Question:
Please see above a render of this page (<URL> on Firefox for Android, version 28. The problem is instantly visible: all those ugly blocks should be icons coming from the icon font 'FontAwesome'.
This is the only browser in which they do not render. The problem lies somewhere in my setup, since if I visit the FontAwesome website from Firefox for Android, the icons there render just fine. Another useful clue is that the "JungleDragon" logo renders just fine. This is a web font coming from Google.
I have been trying to exclude possible reasons for this failure. Hereby some attempts:
I used to host a copy of FontAwesome on my Amazon S3 account and set up a CORS policy there to allow for cross origin requests. To make sure that this is not a factor at play, I'm now hosting the font on the same domain. It makes no difference.
Next, I changed from relative paths to the font to absolute paths. This too makes no difference.
The site is hosted on Apache, where I added these content types:
'''
AddType application/vnd.ms-fontobject .eot
AddType application/x-font-opentype .otf
AddType image/svg+xml .svg
AddType application/x-font-ttf .ttf
AddType font/woff .woff
'''
That last line used to be different, but I changed it so that it exactly matches the content type of the Google font, which does render. This too makes no difference.
In all attempts, I cleared the cache fully each time, so that's no issue either.
Note that the font renders just fine on other Android browsers (Chrome, Dolphin), as well as on all desktop browser I know, including Firefox.
Here's my font declaration:
'''
@font-face {
font-family: 'FontAwesome';
src: url('http://www.jungledragon.org/apps/jd3/type/FontAwesome.eot');
src: url('http://www.jungledragon.org/apps/jd3/type/FontAwesome.eot?#iefix') format('embedded-opentype'), url('http://www.jungledragon.org/apps/jd3/type/FontAwesome.woff') format('woff'), url('http://www.jungledragon.org/apps/jd3/type/FontAwesome.ttf') format('truetype'), url('http://www.jungledragon.org/apps/jd3/type/FontAwesome.svg#fontawesomeregular') format('svg');
font-weight: normal;
font-style: normal;
}
'''
This is the default way of loading FontAwesome. I changed many variations (such as loading SVG first), all to no avail.
I'm at a total loss now as to why I cannot get this font to render on Firefox for Android.
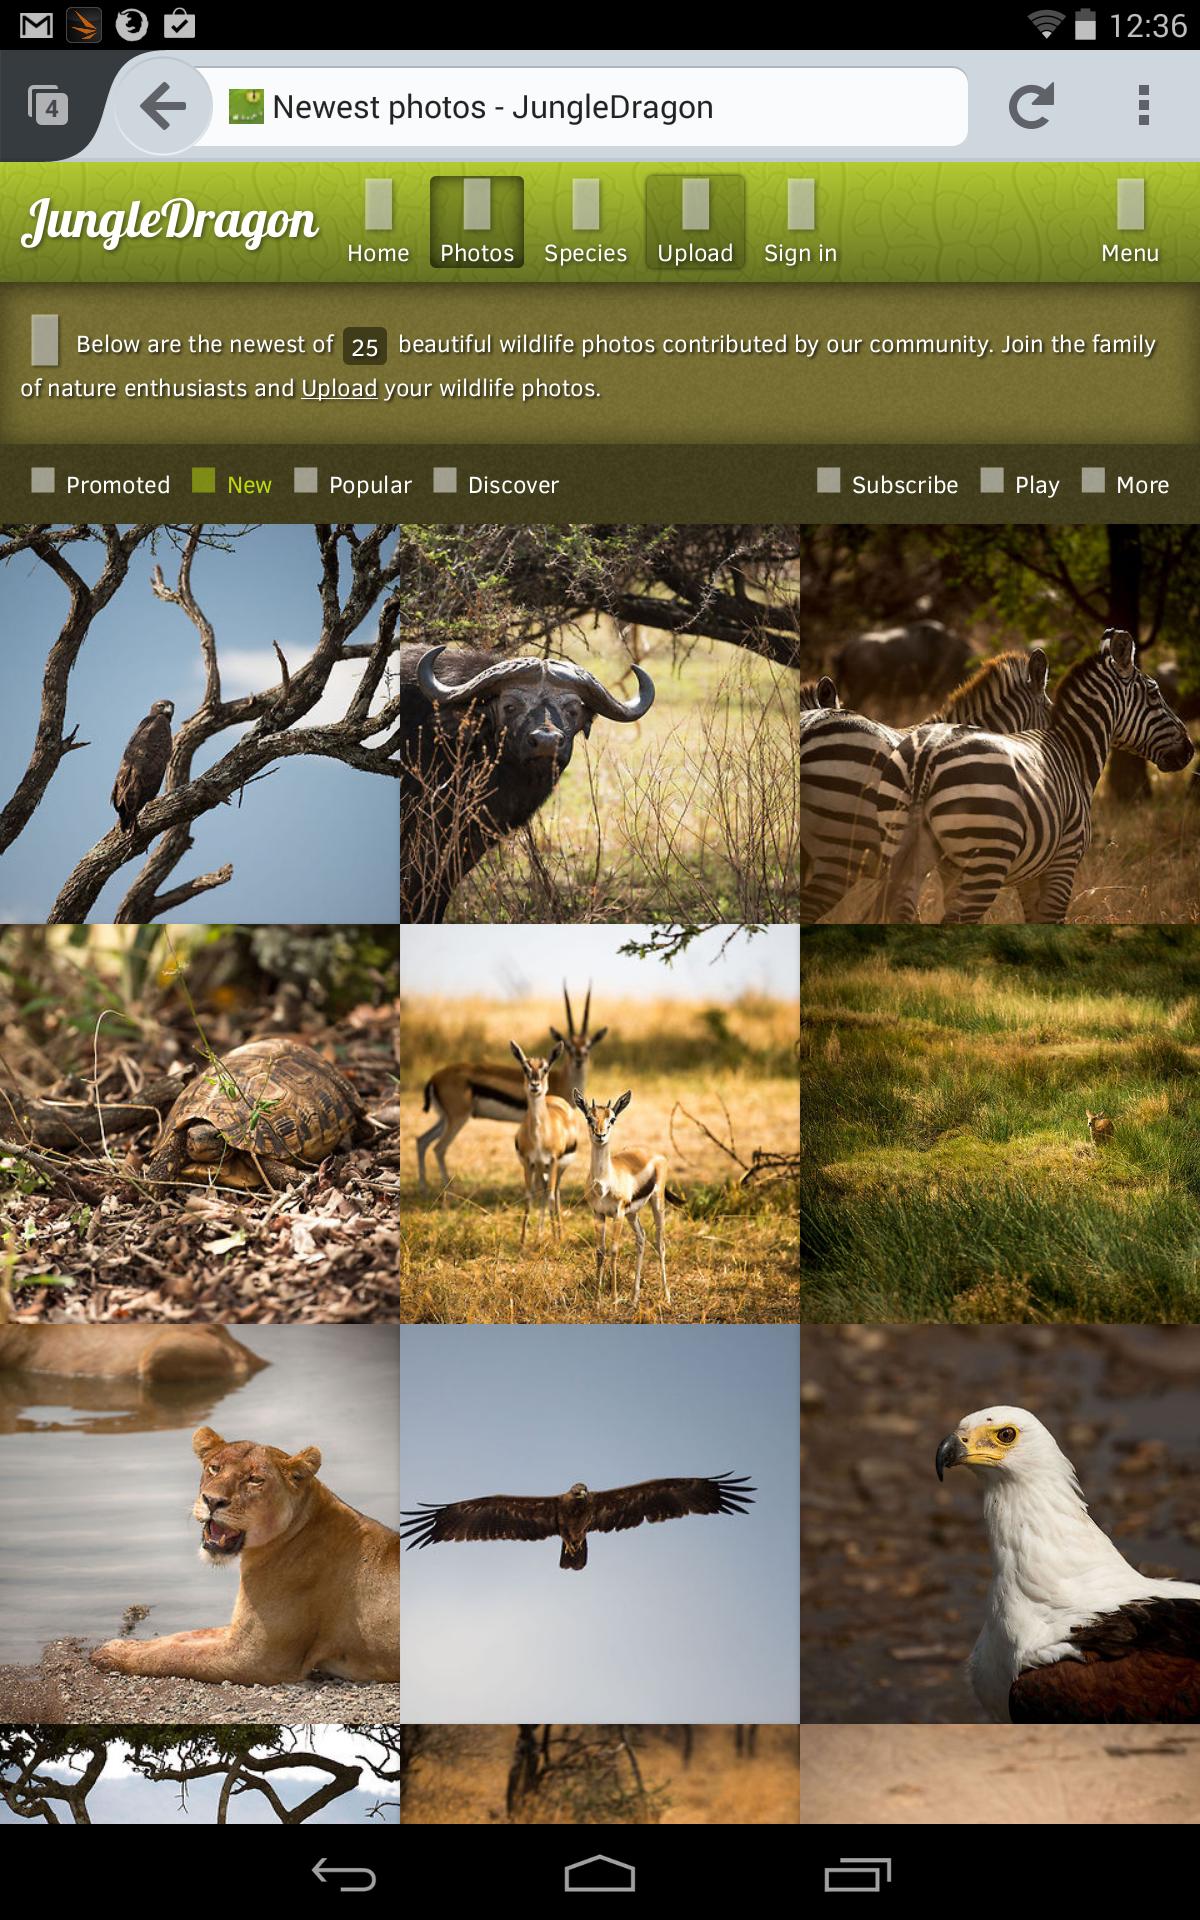
Answer: Using remote debugging I was able to get to Firefox's web console for the device. It turns out Firefox was complaining about CORS. This is strange, since the font is hosted on the same domain as the page. Still, by enforcing a CORS headers from PHP, I was able to resolve the issue.